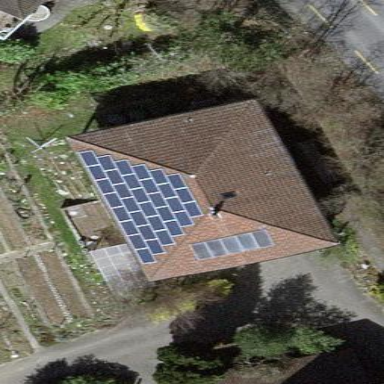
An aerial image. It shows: Solar power generator using photovoltaic panels.